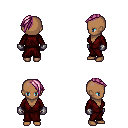
a pixel art fantasy rpg character, female body template, human, dark skin, red robe, gold greaves, pink long mohawk hairstyle, metal gloves, four views (front, back, left, right), 2x2 character sprite sheet, small pixel art, hard edges, no anti-aliasing